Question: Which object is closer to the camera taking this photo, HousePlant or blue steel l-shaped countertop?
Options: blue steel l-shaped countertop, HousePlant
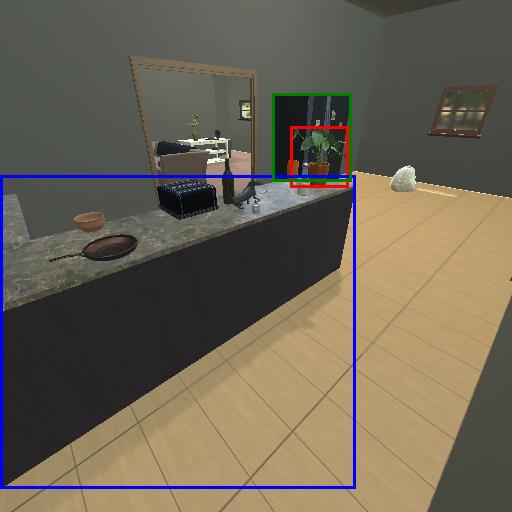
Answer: blue steel l-shaped countertop